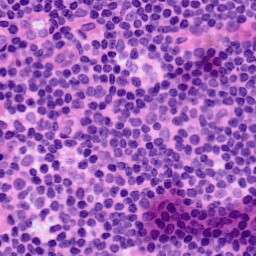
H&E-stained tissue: LymphNode